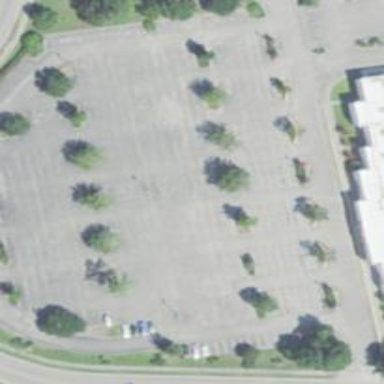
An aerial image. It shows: Parking area with asphalt surface.